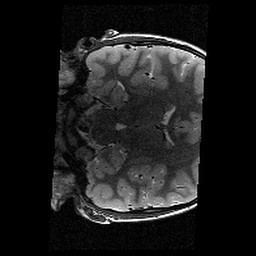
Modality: T2w
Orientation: coronal
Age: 11
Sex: male
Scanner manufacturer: siemens
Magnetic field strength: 3 T
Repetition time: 9.23 s
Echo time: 0.067 s